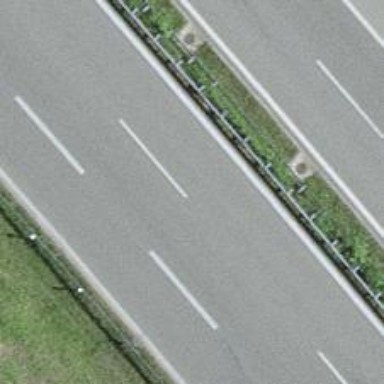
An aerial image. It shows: Motorway.